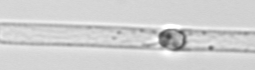
Label: Dactyliosolen_blavyanus